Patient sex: M
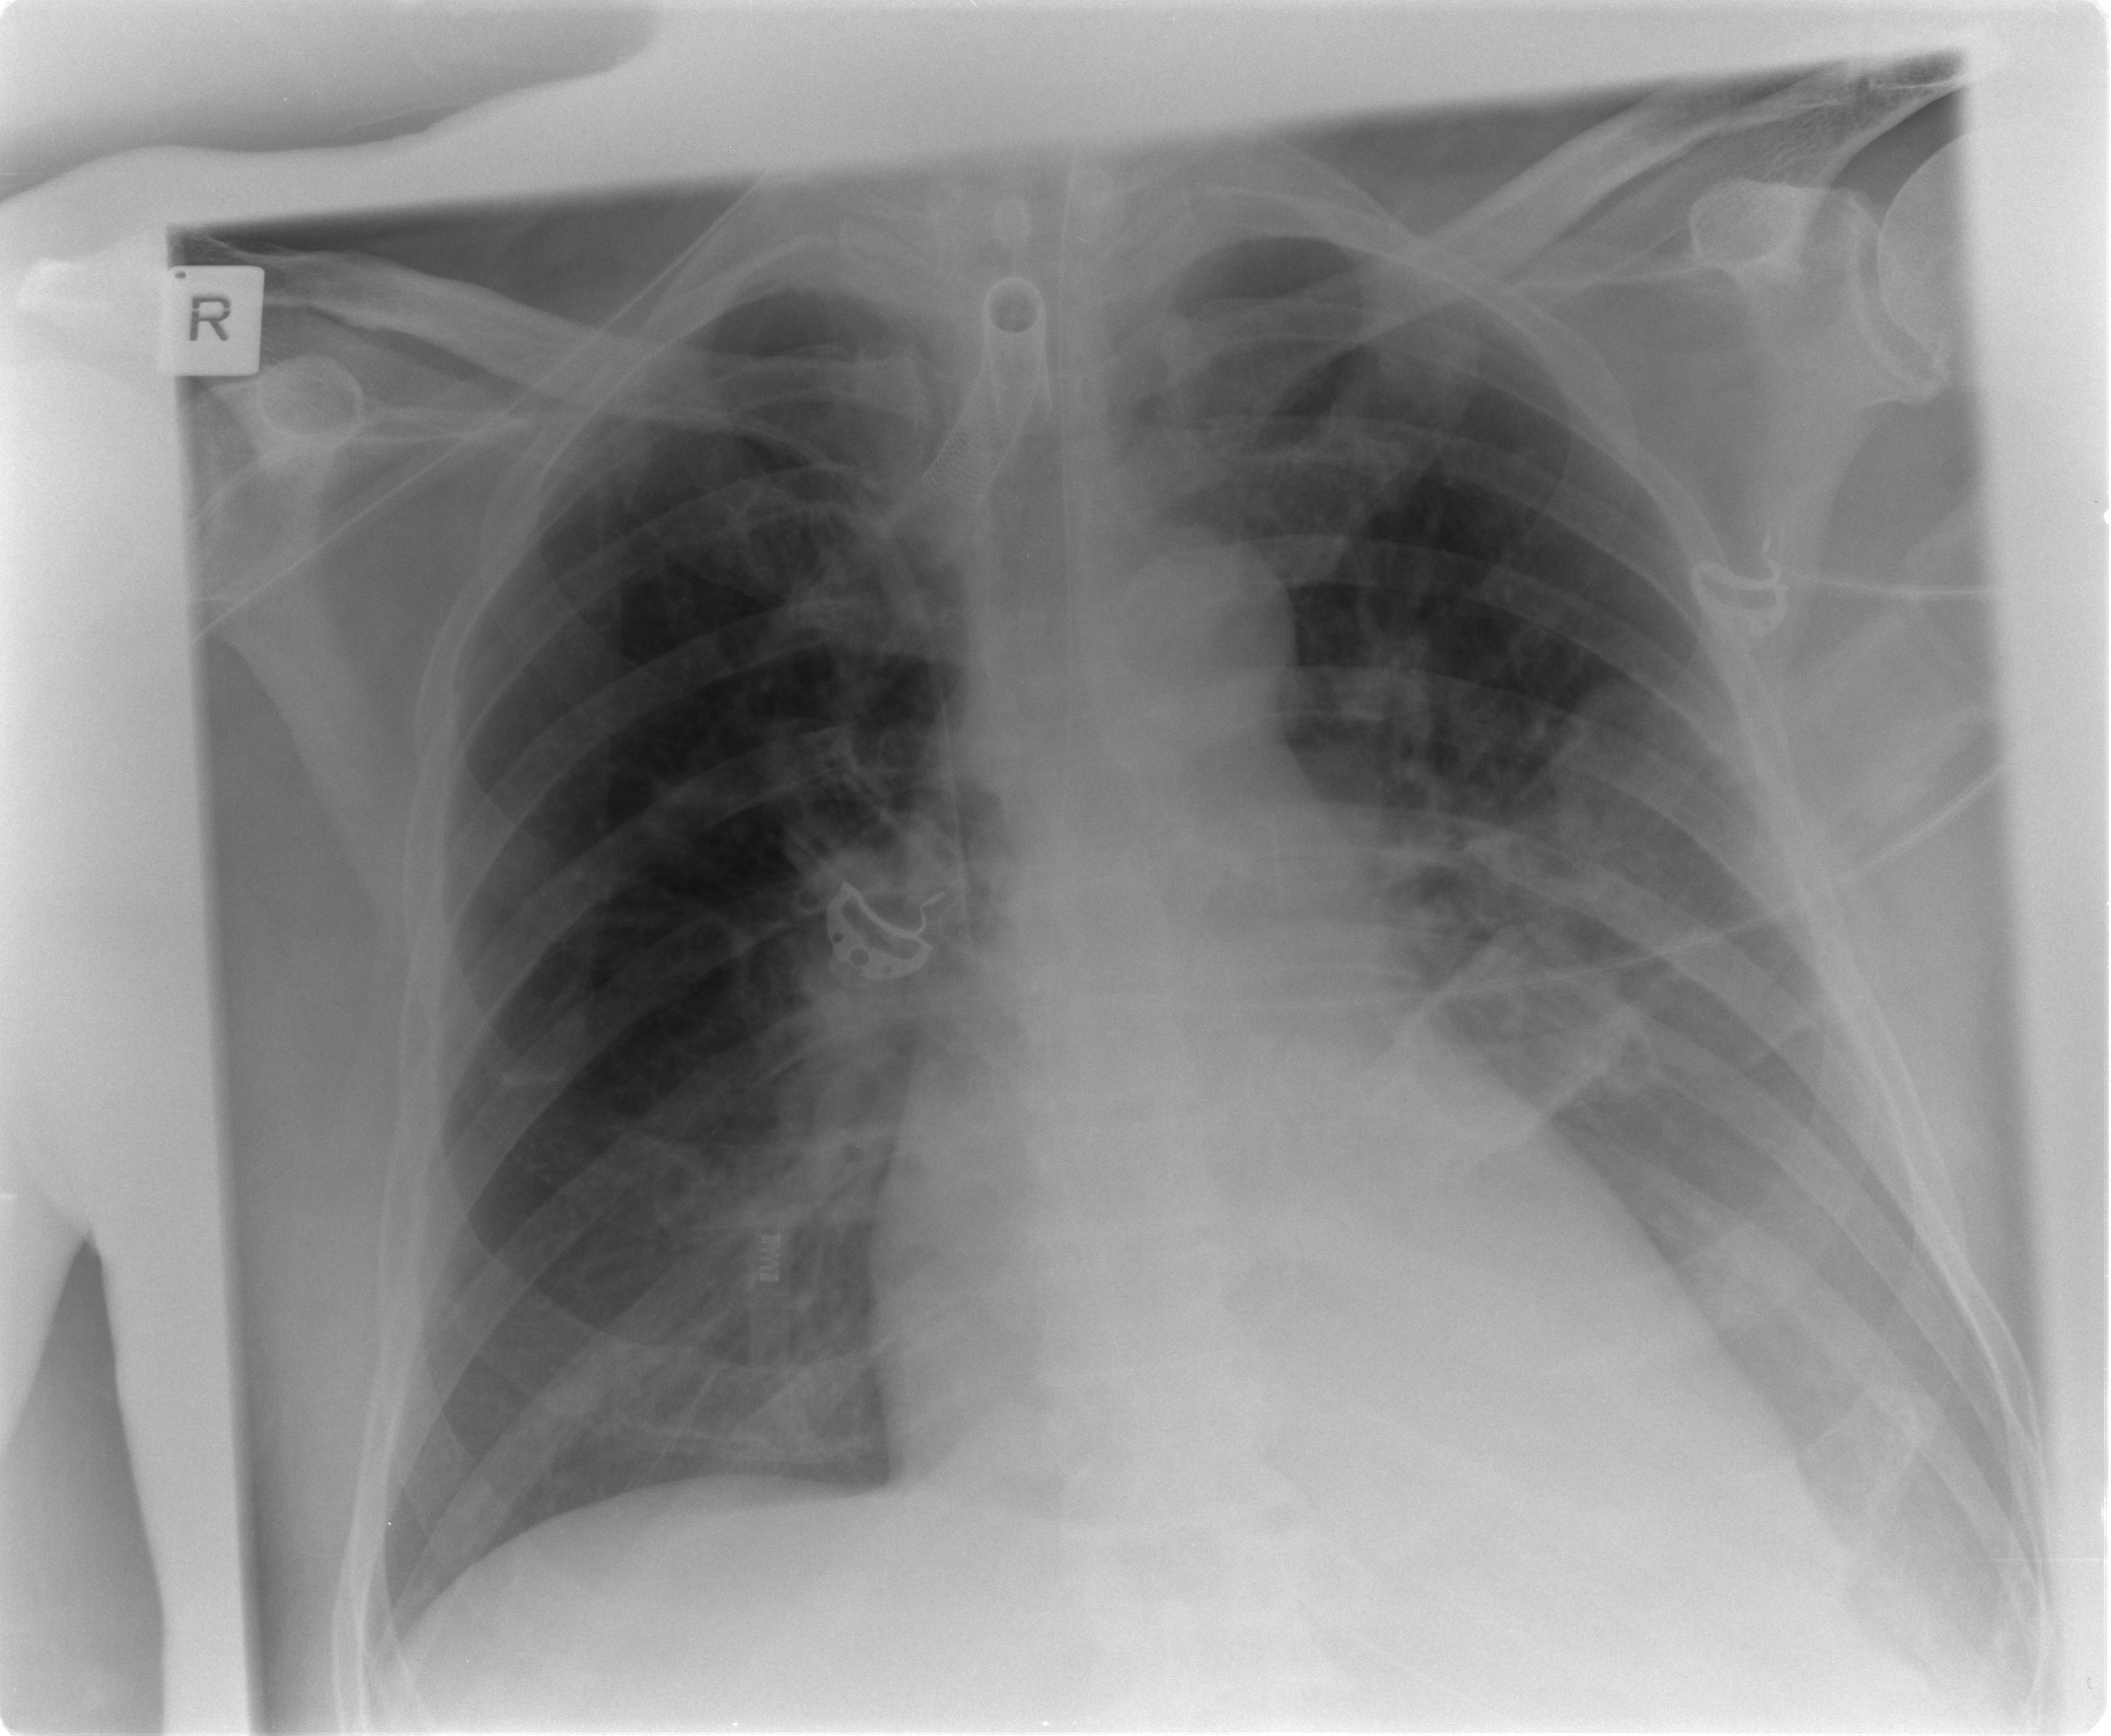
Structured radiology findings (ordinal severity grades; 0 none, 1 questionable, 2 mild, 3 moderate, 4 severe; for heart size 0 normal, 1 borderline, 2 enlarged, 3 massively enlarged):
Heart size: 1
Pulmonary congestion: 2
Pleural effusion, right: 0
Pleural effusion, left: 2
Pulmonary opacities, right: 0
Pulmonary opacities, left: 0
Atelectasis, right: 0
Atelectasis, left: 0